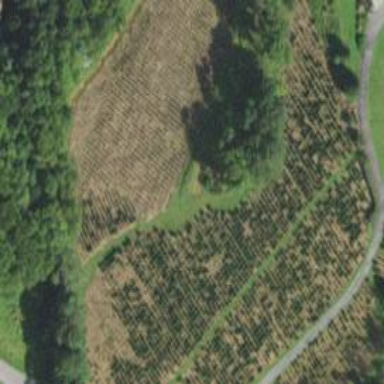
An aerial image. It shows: Plant nursery specializing in Christmas trees.